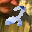
Label: 2